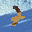
Label: 7